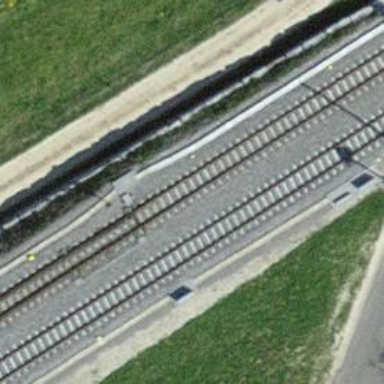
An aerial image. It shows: Narrow-gauge railway with single track. The railway is electrified with contact line.